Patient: sex M, age 52
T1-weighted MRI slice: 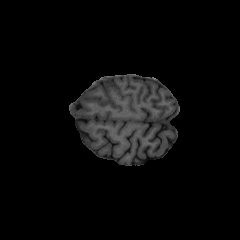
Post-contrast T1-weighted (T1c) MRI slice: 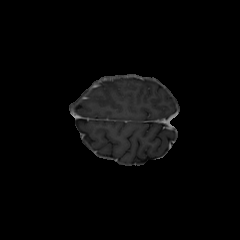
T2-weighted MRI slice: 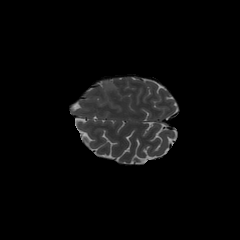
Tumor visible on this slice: yes
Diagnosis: Glioblastoma, IDH-wildtype
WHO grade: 4